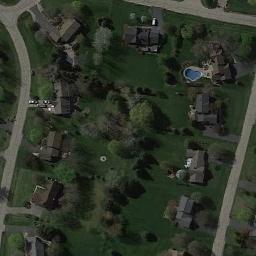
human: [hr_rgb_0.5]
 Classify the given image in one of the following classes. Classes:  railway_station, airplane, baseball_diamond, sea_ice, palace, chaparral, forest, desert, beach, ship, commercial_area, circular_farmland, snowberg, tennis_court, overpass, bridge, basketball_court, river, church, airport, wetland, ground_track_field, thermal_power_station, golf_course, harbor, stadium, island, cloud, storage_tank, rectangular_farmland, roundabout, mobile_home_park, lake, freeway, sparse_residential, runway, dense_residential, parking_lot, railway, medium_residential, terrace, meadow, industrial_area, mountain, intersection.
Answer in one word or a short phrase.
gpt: medium_residential